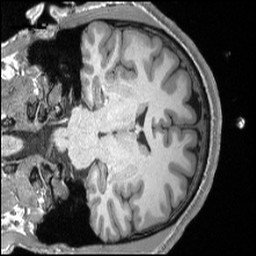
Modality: T1w
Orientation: coronal